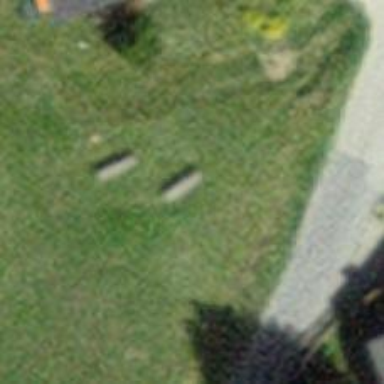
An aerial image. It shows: Brown bench.